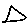
Label: triangle